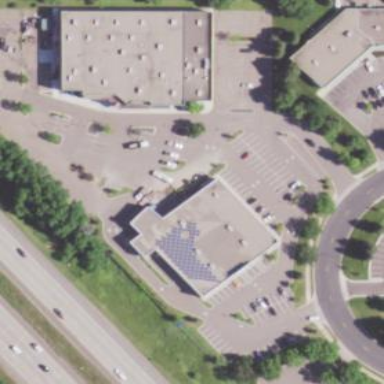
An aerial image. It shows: Retail building.